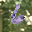
Label: 6